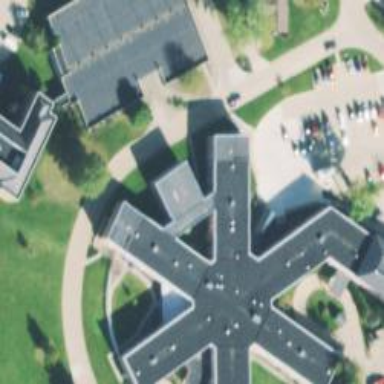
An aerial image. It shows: Nursing home building.